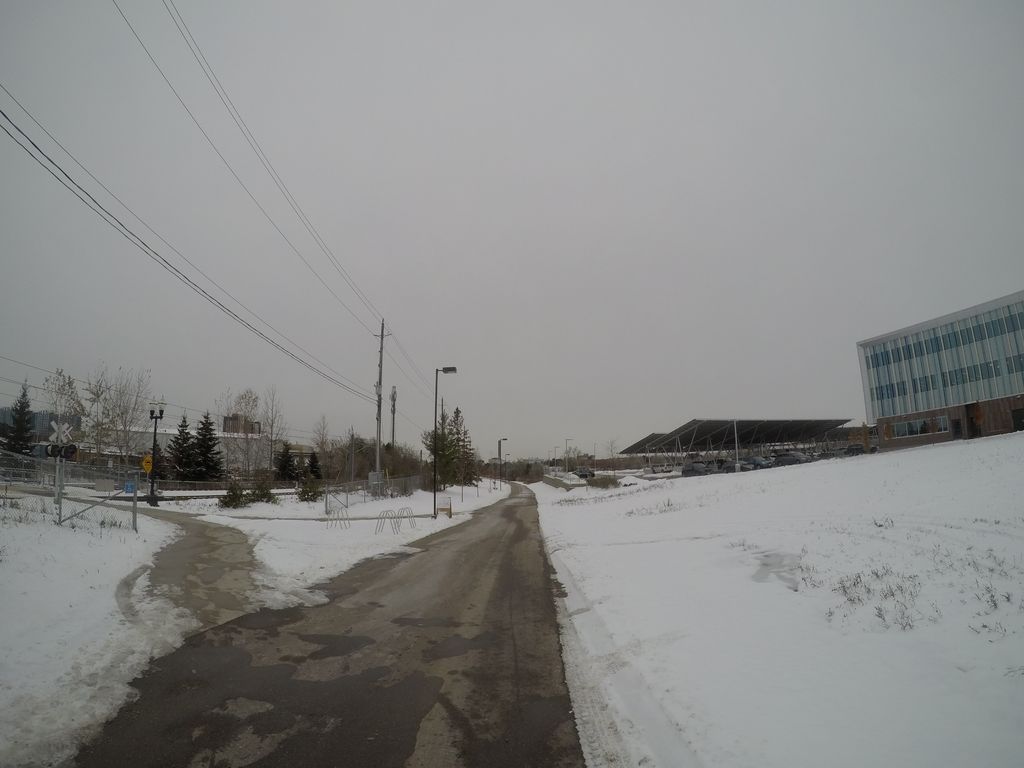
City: kitchener-waterloo